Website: crate-barrel
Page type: billing-address
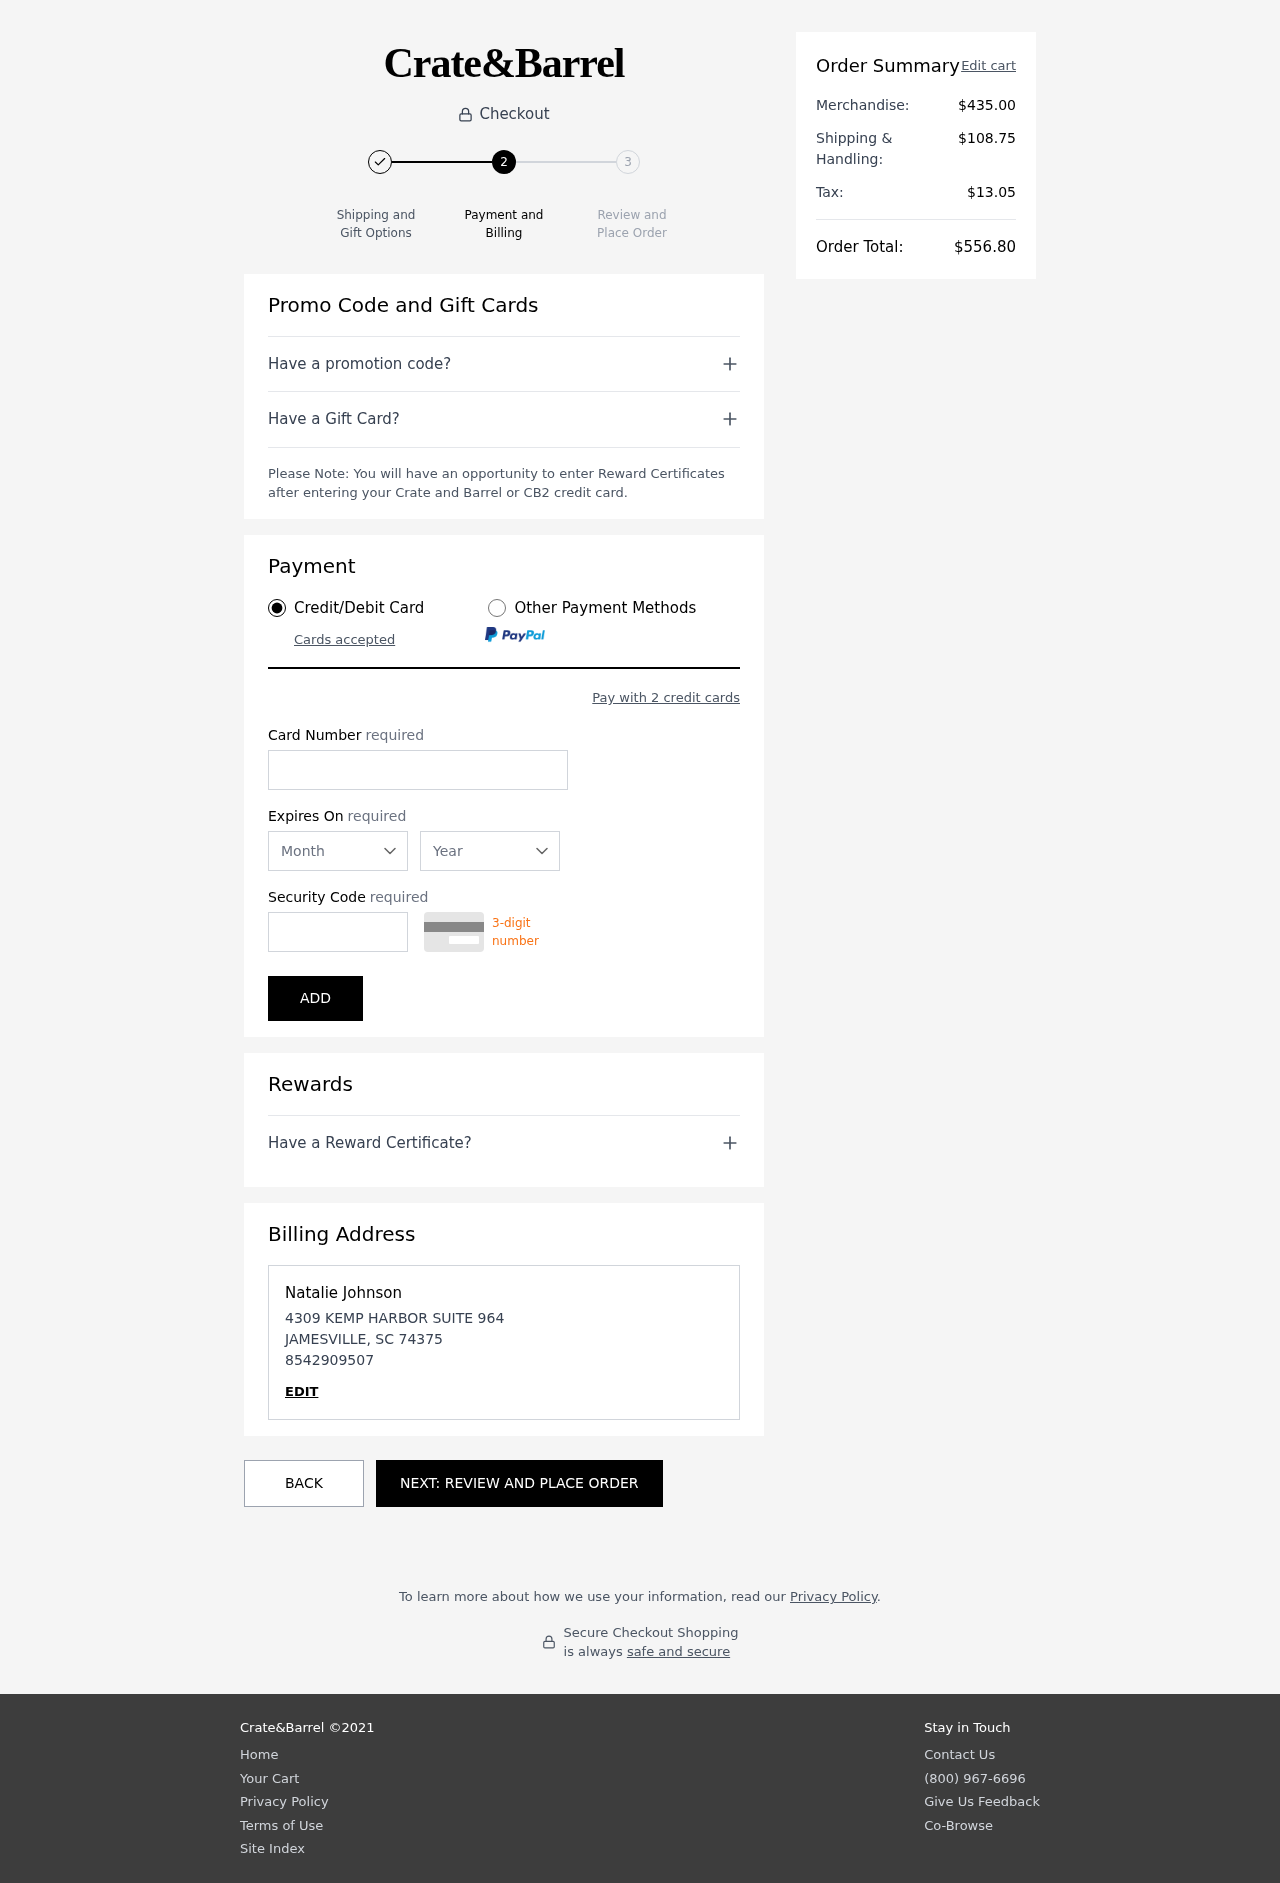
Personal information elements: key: PII_CARD_CVV
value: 452
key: PII_CARD_EXPIRY_MONTH
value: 06
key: PII_CARD_EXPIRY_YEAR
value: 27
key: PII_CARD_NUMBER
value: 6506 2910 2925 8531
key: PII_CITY
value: JAMESVILLE
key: PII_FULLNAME
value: Natalie Johnson
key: PII_PHONE
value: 8542909507
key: PII_POSTCODE
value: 74375
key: PII_STATE_ABBR
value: SC
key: PII_STREET
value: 4309 KEMP HARBOR SUITE 964
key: PII_FIRSTNAME
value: Natalie
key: PII_LASTNAME
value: Johnson
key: PII_PHONE_LINE
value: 9507
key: PII_PHONE_SUFFIX
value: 9507
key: PII_POSTCODE_FULL
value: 74375
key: PII_PHONE2
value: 8542909507
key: PII_PHONE3
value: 8542909507
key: PII_FULLNAME2
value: Natalie Johnson
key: PII_FULLNAME3
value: Natalie Johnson
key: PII_FIRSTNAME2
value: Natalie
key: PII_FIRSTNAME3
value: Natalie
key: PII_LASTNAME2
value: Johnson
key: PII_LASTNAME3
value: Johnson
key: PII_FIRSTNAME_DERIVED
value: Natalie
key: PII_LASTNAME_DERIVED
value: Johnson
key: PII_PHONE_NUMERIC
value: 8542909507
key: PII_PHONE_LINE_NUMERIC
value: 9507
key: PII_PHONE_SUFFIX_NUMERIC
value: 9507
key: PII_POSTCODE_NUMERIC
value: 74375
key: PII_PHONE2_NUMERIC
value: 8542909507
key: PII_PHONE3_NUMERIC
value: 8542909507
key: PII_FULLNAME_DERIVED
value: Natalie Johnson
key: PII_NAME_FULL_DERIVED
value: Natalie Johnson
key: PII_PHONE_DIGITS
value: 8542909507
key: PII_PHONE_LAST4
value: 9507
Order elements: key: ORDER_SUBTOTAL
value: $435.00
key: ORDER_SHIPPING_COST
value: $108.75
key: ORDER_TAX
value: $13.05
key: ORDER_TOTAL
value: $556.80